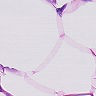
Metastatic tissue present: no